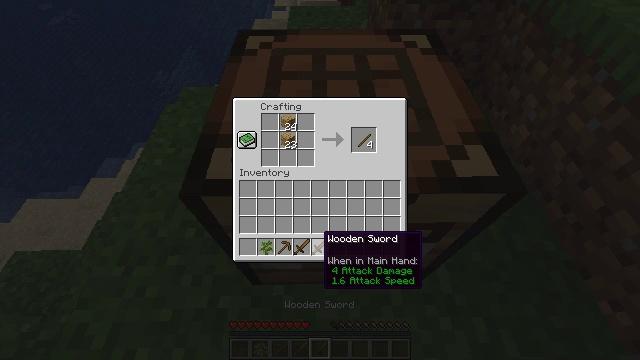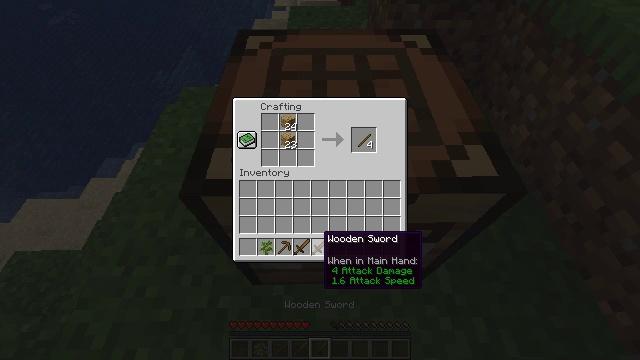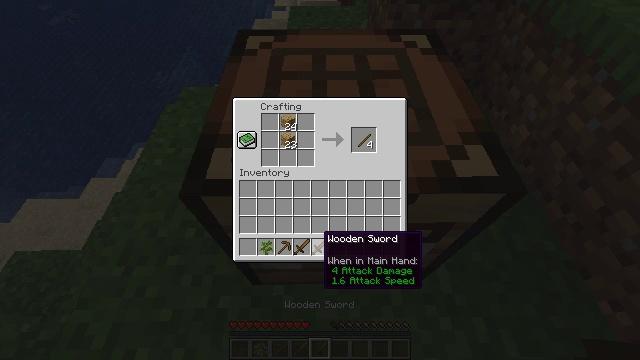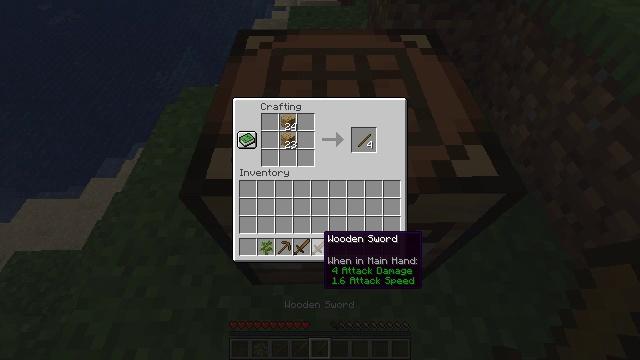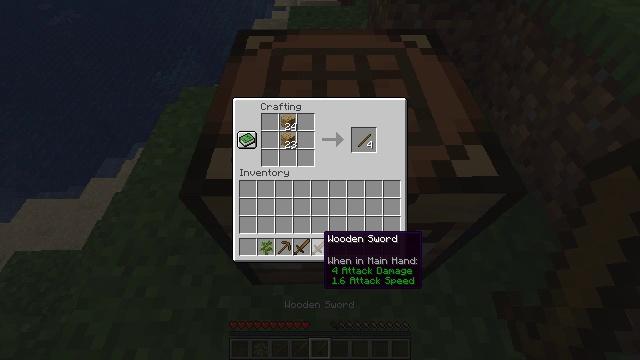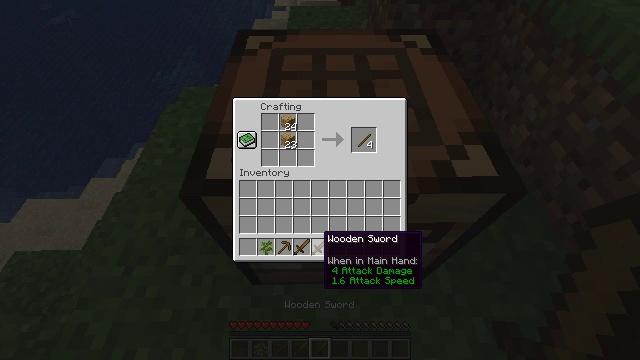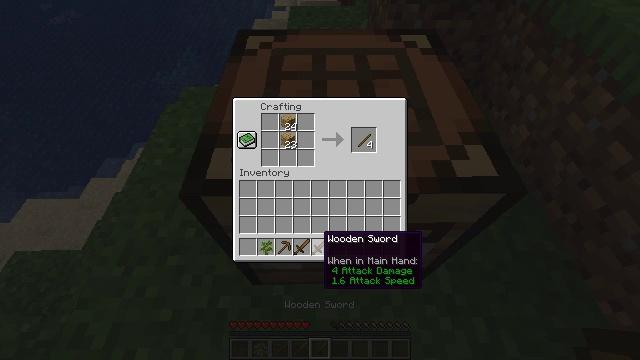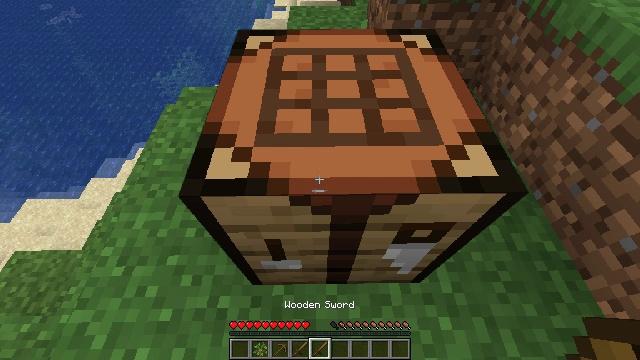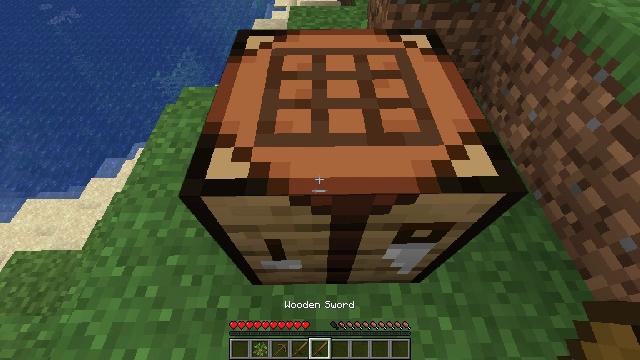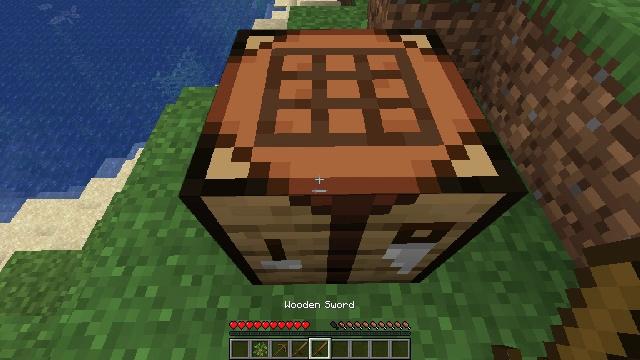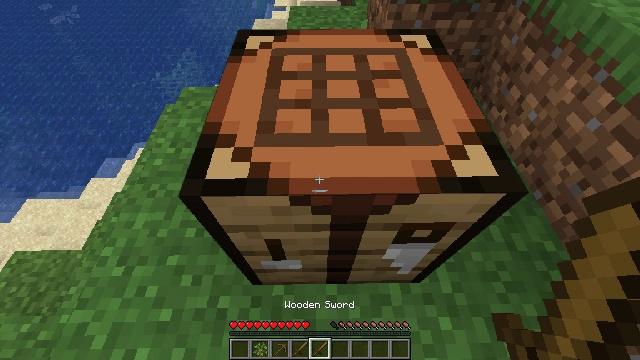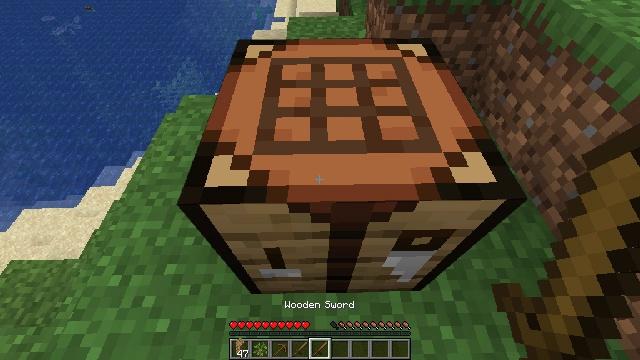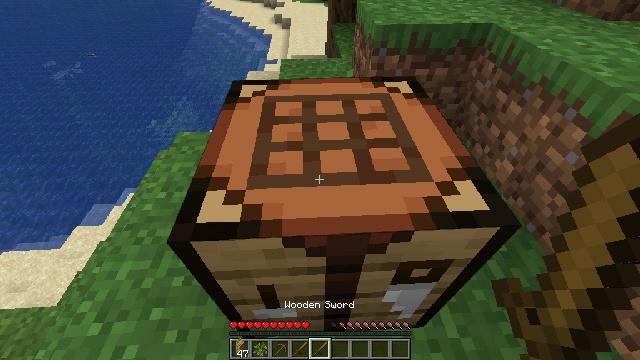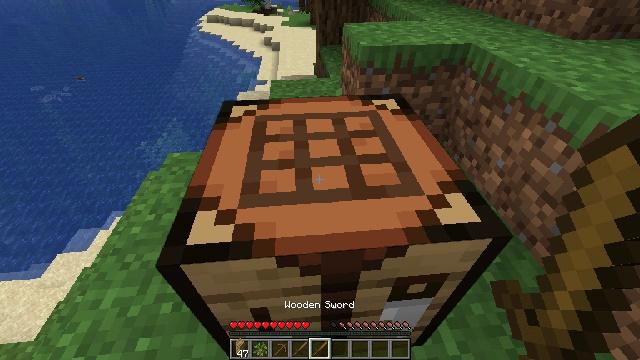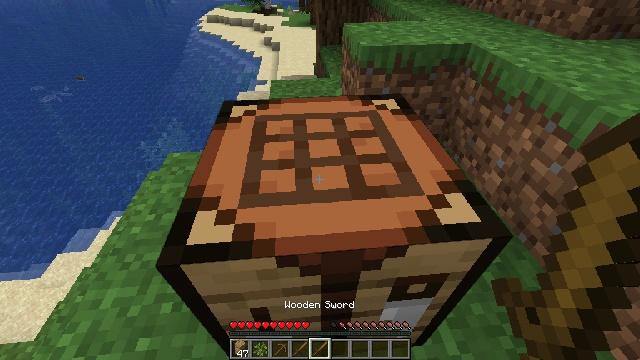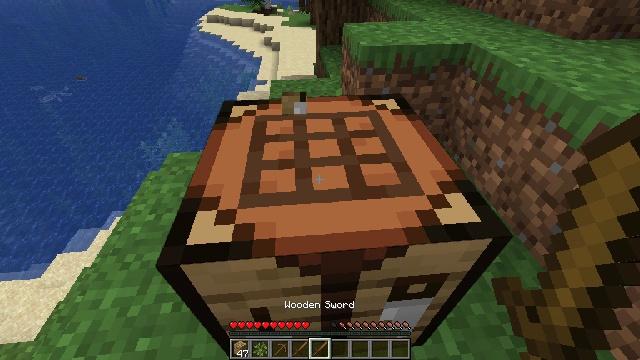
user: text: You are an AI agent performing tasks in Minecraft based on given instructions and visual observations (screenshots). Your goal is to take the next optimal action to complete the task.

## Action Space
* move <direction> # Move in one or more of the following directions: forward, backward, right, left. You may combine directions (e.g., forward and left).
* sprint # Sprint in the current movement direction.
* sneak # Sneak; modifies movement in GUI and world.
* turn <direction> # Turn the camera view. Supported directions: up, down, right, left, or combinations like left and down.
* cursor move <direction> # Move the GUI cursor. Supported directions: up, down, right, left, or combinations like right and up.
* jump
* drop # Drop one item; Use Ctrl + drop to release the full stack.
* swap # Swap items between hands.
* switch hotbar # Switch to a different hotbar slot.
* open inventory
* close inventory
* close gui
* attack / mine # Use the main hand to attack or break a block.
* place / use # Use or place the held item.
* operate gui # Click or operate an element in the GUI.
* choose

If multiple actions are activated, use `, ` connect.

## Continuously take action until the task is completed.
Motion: motion action
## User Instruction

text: Get the crafting table into the inventory.
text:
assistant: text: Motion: no_op
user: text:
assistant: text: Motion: no_op
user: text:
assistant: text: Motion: no_op
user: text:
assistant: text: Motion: no_op
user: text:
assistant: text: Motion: no_op
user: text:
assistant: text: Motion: no_op
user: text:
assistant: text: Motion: open inventory
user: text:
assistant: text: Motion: open inventory
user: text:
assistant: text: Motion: open inventory
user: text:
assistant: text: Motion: open inventory
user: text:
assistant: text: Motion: turn up
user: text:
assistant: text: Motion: turn right and up
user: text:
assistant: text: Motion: turn right and up
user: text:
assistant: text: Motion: no_op
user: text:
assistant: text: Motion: attack / mine
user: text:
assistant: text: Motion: attack / mine
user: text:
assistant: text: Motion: attack / mine
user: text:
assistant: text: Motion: attack / mine
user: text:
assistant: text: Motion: attack / mine
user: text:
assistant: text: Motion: attack / mine
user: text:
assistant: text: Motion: attack / mine
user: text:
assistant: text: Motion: attack / mine
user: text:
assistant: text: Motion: attack / mine
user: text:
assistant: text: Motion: attack / mine
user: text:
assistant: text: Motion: attack / mine
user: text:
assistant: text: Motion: attack / mine
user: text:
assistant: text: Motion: attack / mine
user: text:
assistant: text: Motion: attack / mine
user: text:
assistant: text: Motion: attack / mine
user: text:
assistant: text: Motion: attack / mine